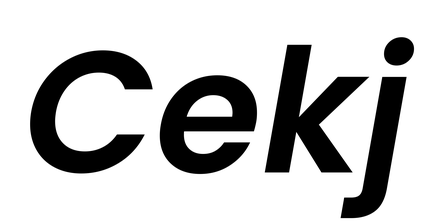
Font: Poppins-SemiBoldItalic